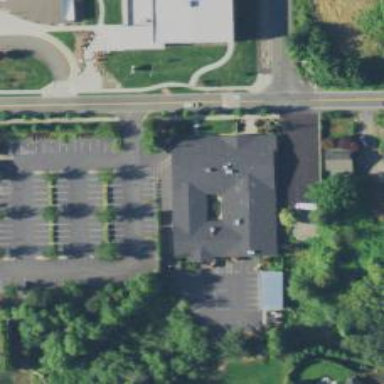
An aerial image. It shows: Clinic.